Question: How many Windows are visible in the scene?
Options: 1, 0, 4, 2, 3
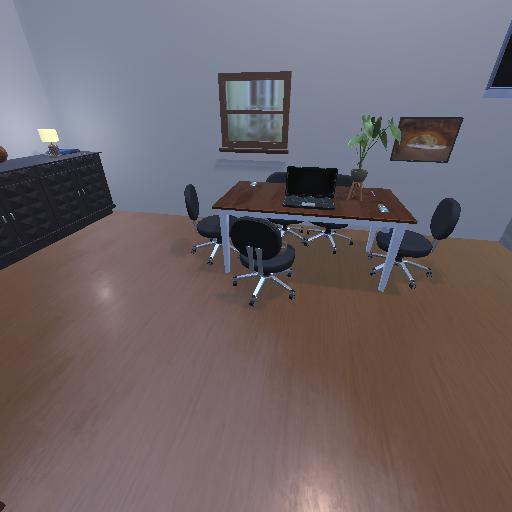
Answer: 1